Question: Is there anyway to recreate the following interface in PHP using the PHP CLI on a bash shell?
If anyone could point me in the right direction - I'd be very grateful.

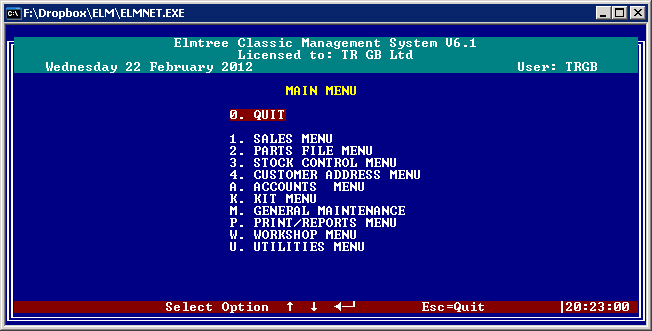
Answer: That type of thing is usually, afaik, done with <URL>